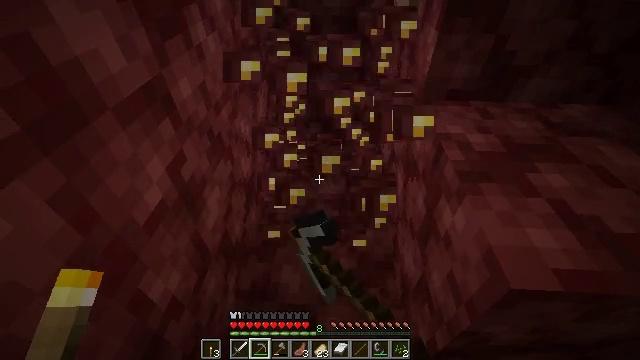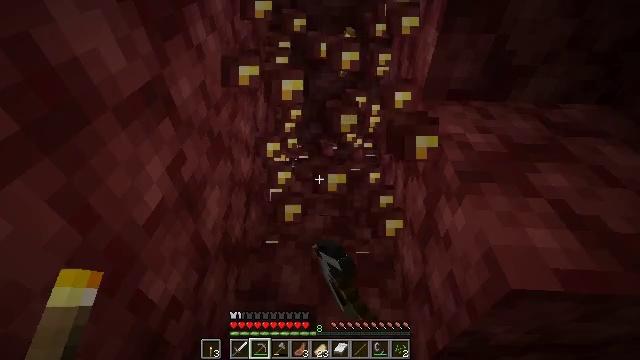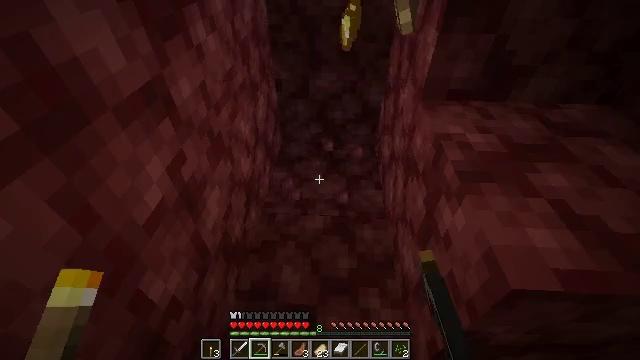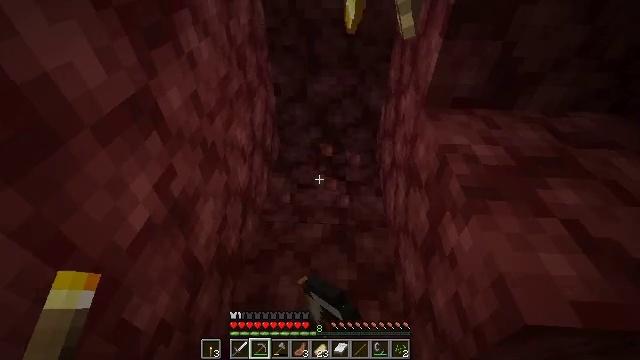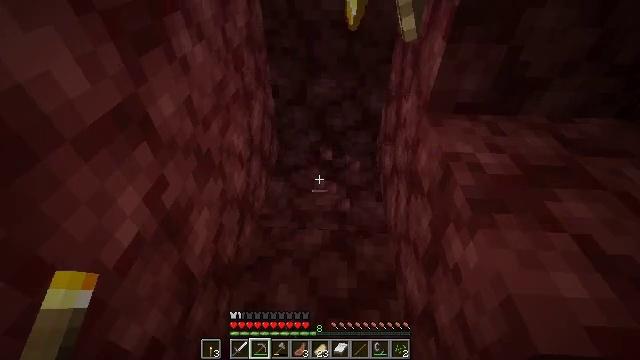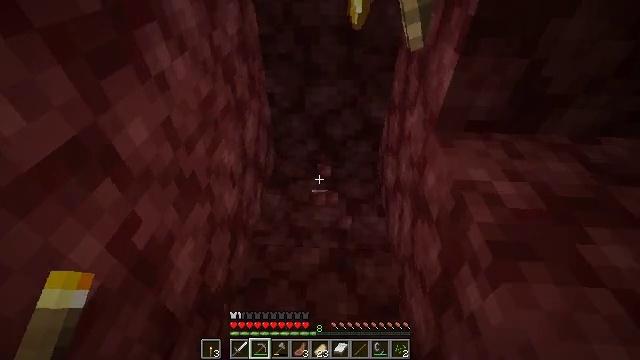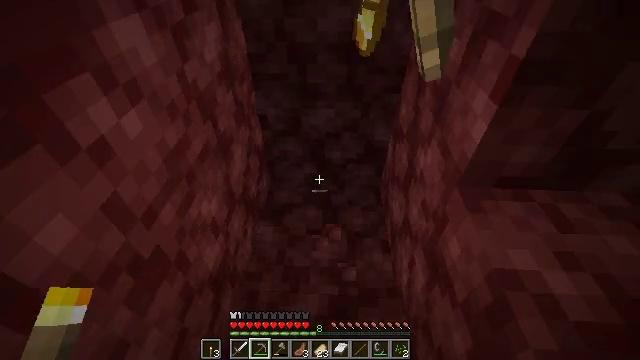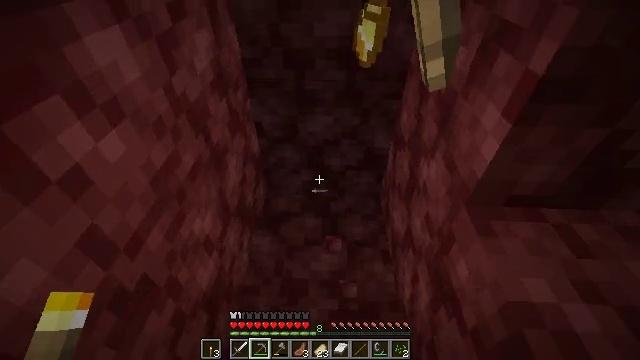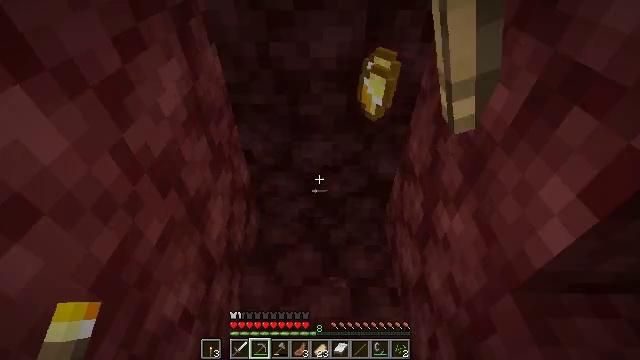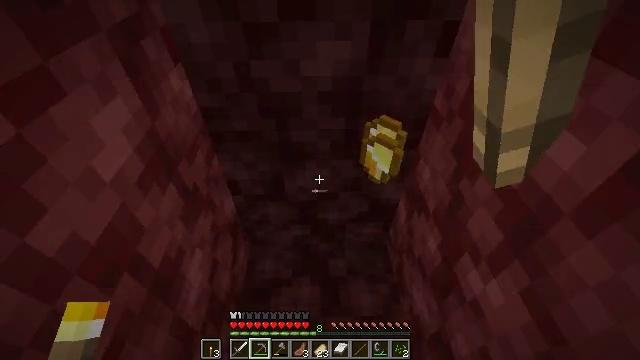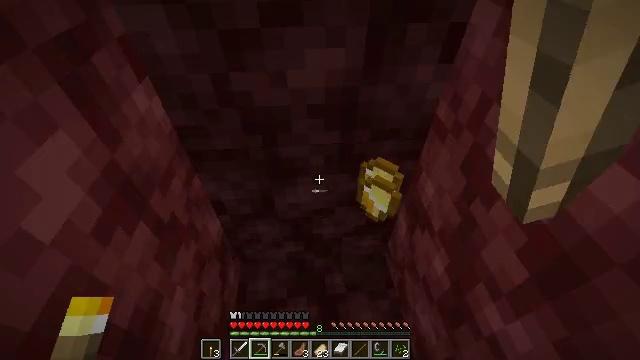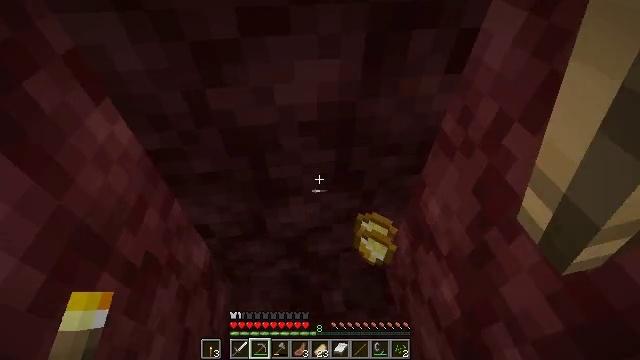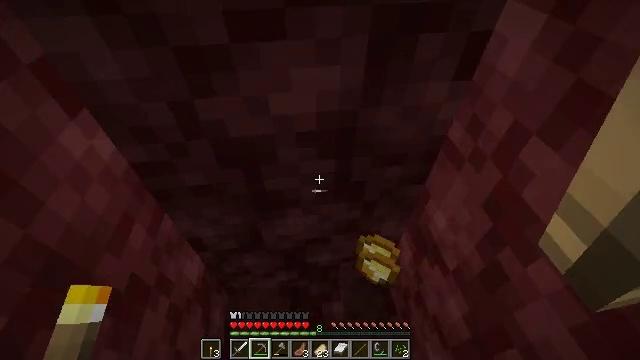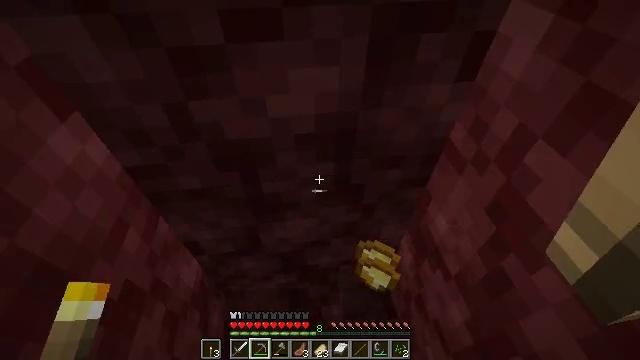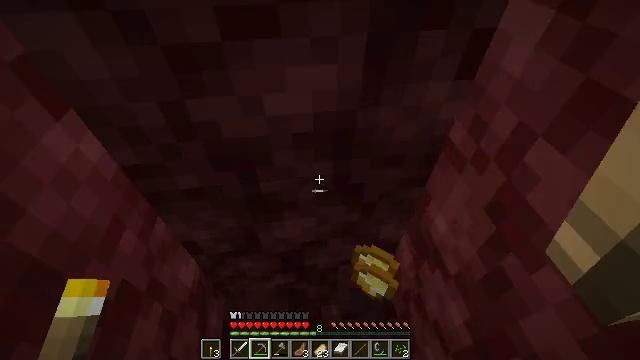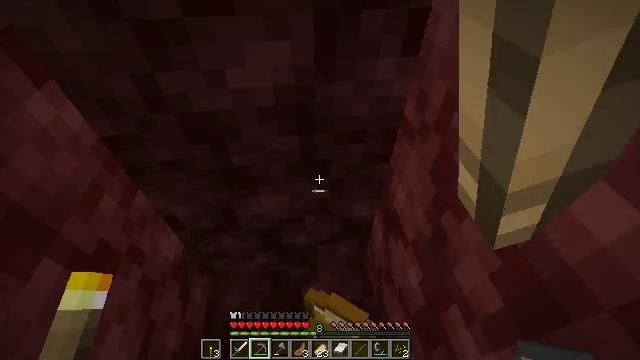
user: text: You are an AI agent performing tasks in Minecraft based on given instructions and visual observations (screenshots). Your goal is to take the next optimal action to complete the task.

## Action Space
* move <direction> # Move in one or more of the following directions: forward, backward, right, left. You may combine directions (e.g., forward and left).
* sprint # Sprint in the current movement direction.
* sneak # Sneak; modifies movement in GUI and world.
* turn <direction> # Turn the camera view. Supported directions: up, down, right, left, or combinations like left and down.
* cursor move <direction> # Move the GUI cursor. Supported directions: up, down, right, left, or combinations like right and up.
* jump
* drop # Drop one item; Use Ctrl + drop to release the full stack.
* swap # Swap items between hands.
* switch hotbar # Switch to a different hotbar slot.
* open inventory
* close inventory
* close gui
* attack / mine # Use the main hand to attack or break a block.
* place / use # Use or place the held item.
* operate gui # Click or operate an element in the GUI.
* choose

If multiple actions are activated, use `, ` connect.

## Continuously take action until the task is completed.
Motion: motion action
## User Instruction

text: Gather bone block for bone meal.
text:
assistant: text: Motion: attack / mine
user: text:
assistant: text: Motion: attack / mine
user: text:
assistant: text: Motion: move forward, attack / mine
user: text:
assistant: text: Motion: move forward
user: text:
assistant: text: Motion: move forward
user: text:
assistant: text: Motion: move forward
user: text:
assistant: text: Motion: move forward
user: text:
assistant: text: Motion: move forward, turn right
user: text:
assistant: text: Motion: move forward, turn right and down
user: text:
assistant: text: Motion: move forward, turn right
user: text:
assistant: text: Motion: turn right
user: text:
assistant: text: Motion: no_op
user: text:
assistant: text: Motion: no_op
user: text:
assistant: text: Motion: move back and move right
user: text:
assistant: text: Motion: move back and move right
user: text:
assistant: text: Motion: move back and move right
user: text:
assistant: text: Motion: move back and move right
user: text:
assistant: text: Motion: move back and move right, turn right
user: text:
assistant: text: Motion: move right
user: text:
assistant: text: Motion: move right, turn right
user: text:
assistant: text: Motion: move forward and move right
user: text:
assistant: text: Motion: move forward and move right, jump
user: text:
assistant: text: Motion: move forward and move right, turn up, jump
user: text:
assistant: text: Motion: move forward and move right, turn up, jump
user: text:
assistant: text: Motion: move forward and move right, turn up, jump
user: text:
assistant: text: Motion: move forward and move right
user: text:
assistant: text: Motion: move forward and move right
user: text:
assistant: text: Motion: move forward and move right
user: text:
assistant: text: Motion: move forward and move right
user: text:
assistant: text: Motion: move forward and move right, turn left and up